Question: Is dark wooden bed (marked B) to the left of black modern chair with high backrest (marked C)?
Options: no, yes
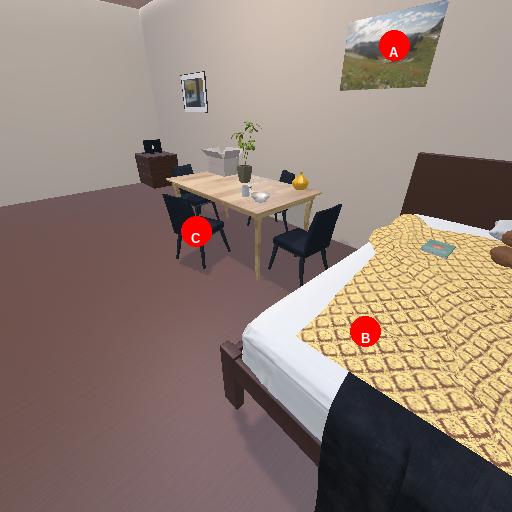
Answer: no